RGB frame:
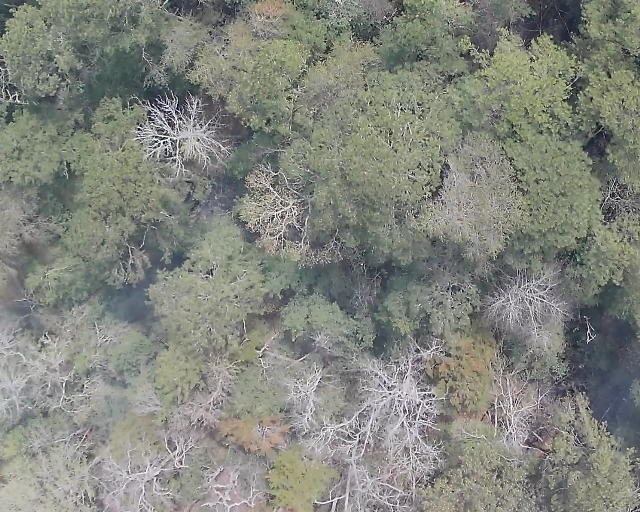
Thermal frame:
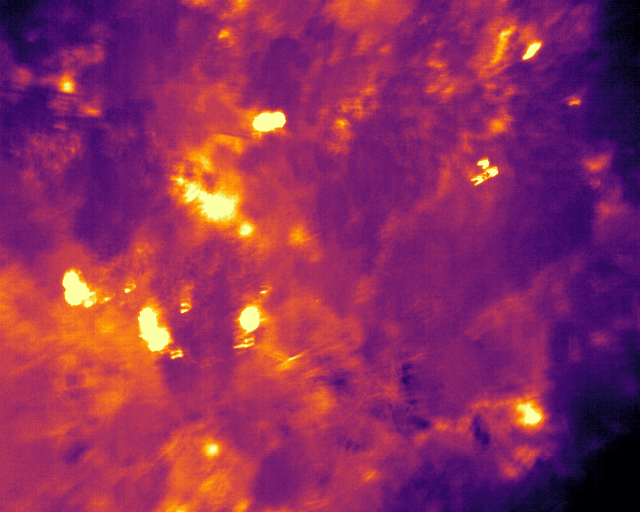
Captured: 2026-02-26 03:40:55
Pixels at or above 80 °C: 180 (fraction of frame: 0.0005493)